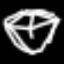
Label: diamond